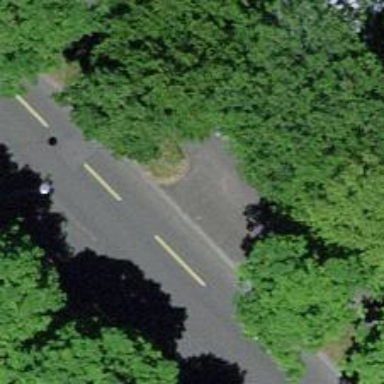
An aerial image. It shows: Avenue of trees.